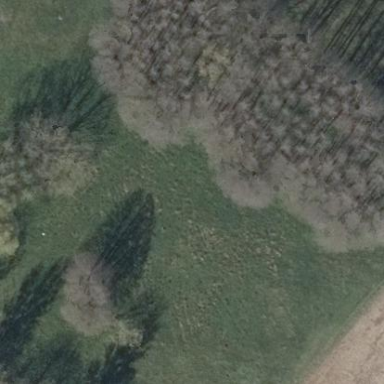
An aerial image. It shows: Deciduous broadleaved woodland.